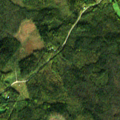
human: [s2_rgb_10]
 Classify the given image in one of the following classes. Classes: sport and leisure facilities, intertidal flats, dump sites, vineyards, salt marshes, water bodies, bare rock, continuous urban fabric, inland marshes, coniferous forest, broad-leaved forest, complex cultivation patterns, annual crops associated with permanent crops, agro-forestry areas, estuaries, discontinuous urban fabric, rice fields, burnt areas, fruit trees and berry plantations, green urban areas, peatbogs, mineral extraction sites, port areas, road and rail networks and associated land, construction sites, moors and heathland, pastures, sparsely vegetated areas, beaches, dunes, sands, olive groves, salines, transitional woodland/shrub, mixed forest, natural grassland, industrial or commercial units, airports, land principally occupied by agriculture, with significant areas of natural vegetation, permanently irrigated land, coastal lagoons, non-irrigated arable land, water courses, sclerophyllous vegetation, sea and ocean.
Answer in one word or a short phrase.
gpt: land principally occupied by agriculture, with significant areas of natural vegetation, broad-leaved forest, coniferous forest, mixed forest, transitional woodland/shrub